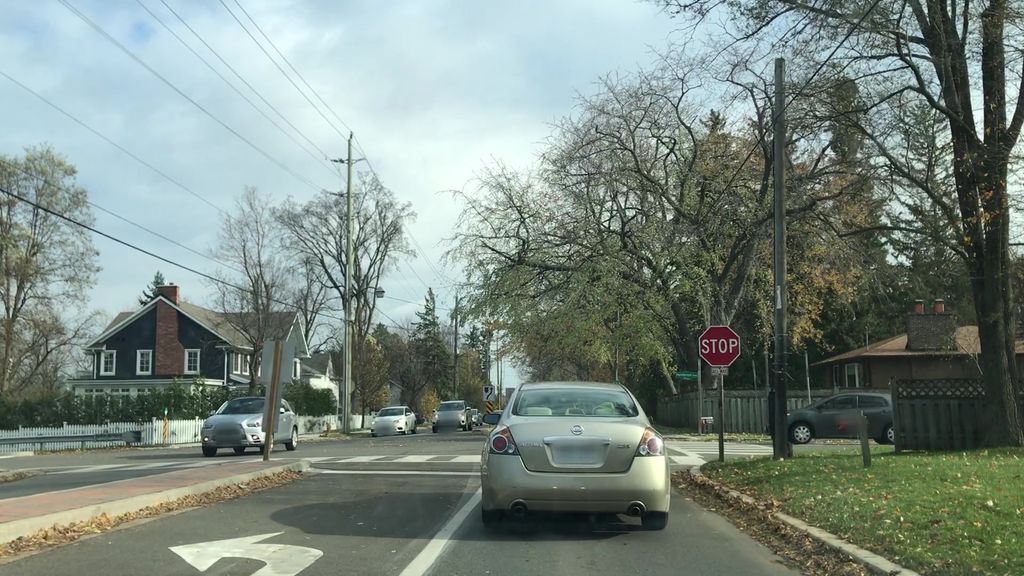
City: toronto